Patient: sex M, age 62
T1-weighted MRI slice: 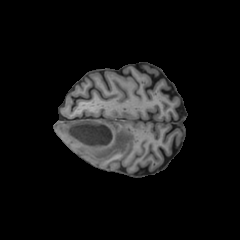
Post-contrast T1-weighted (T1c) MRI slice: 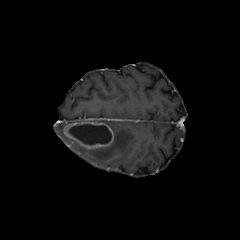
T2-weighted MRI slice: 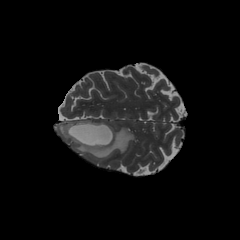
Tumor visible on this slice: yes
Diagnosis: Glioblastoma, IDH-wildtype
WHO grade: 4